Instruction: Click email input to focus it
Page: traveler
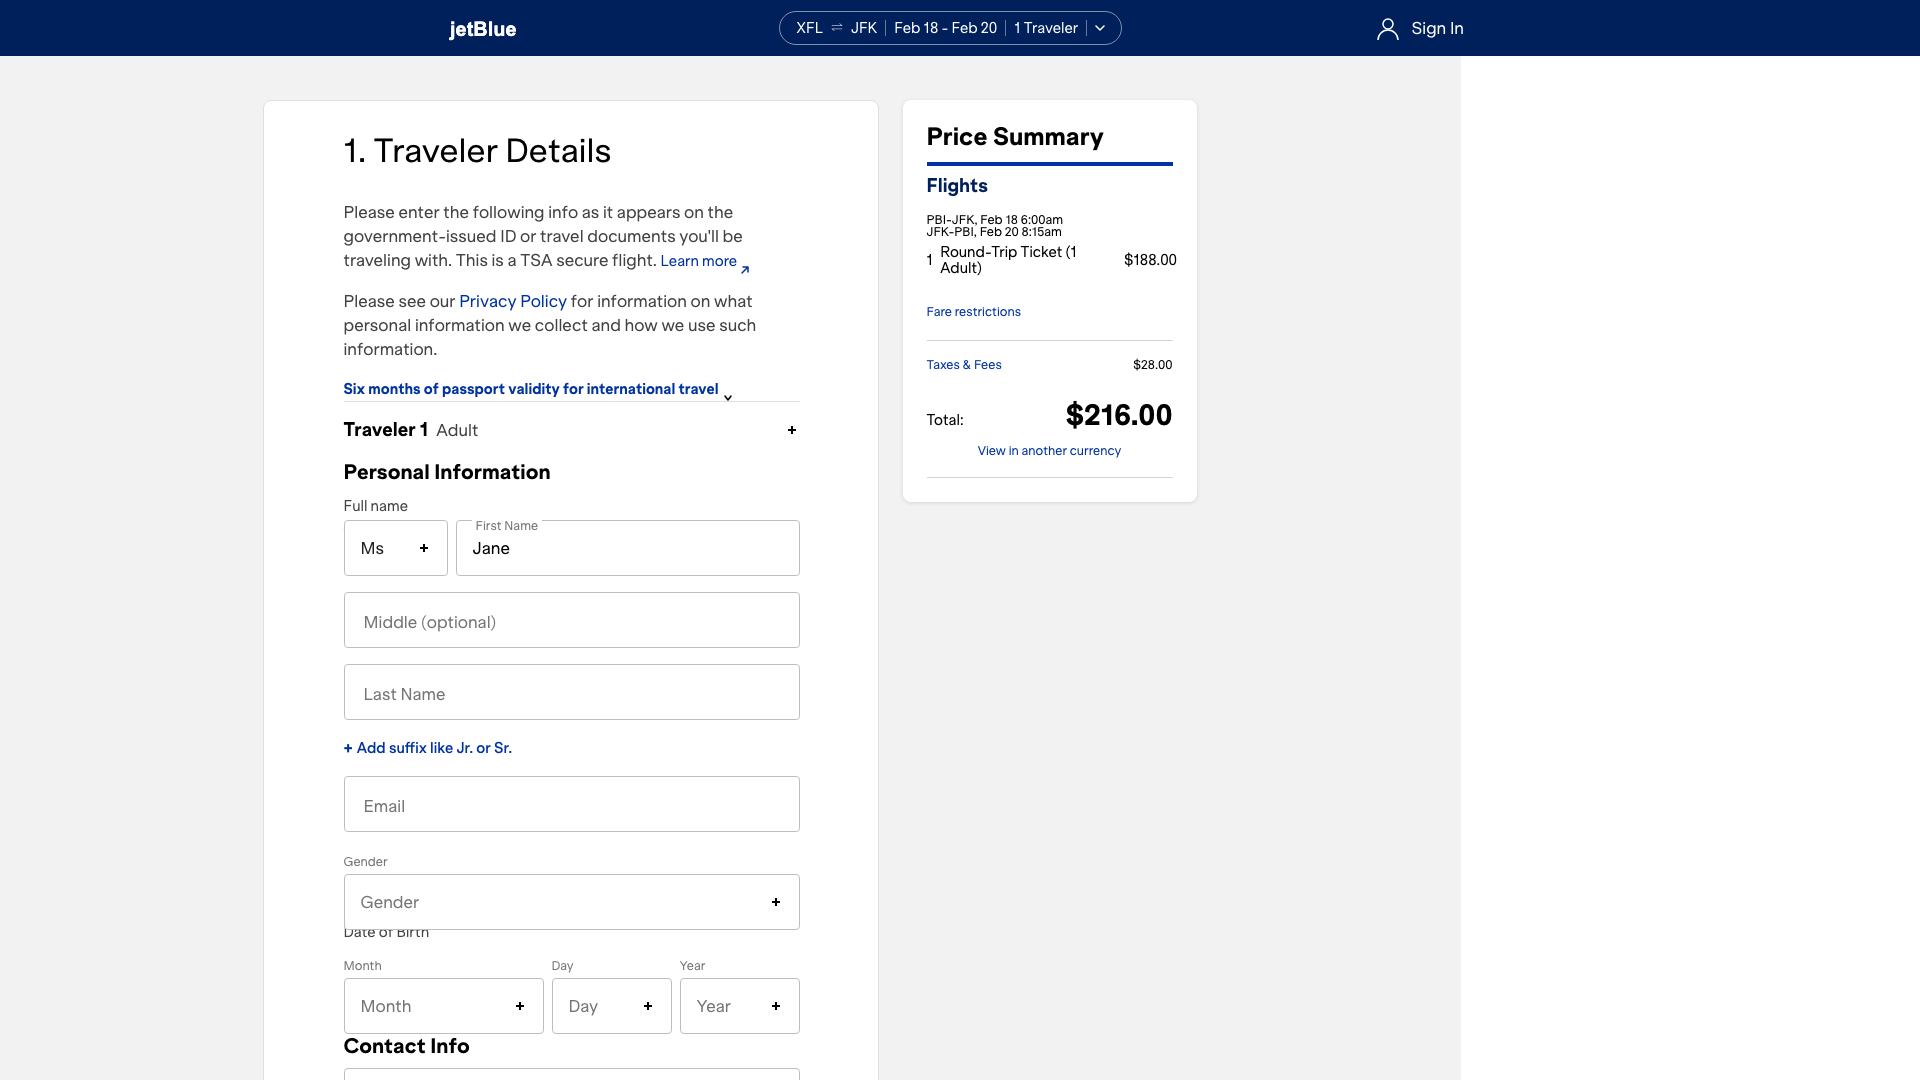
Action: click